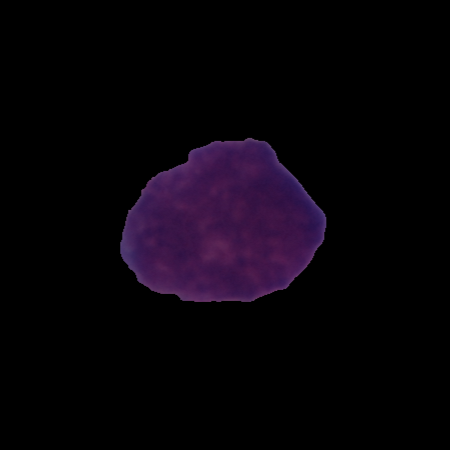
Label: cancer